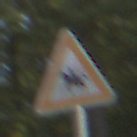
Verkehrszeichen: ReiterRechts
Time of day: MorningAfternoon
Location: Outdoor (Suburban)
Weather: Clear
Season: NotSpecified
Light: Natural